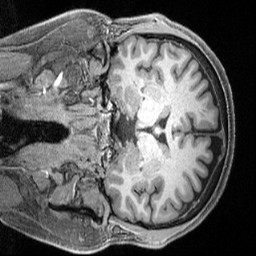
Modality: T1w
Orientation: coronal
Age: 44
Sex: male
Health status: ill
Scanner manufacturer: siemens
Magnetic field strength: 3 T
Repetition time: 2.4 s
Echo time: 0.00222 s